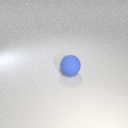
large blue rubber sphere